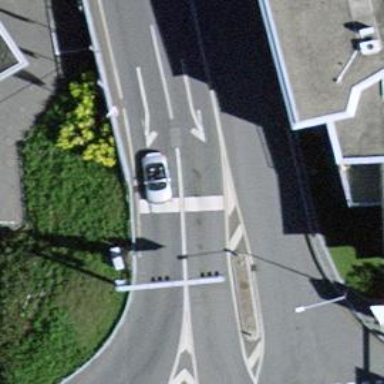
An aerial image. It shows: Road with traffic signals.